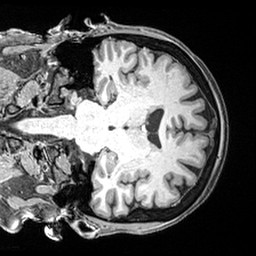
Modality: T1w
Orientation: coronal
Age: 63
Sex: female
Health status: healthy
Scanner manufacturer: siemens
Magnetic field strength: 3 T
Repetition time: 2.4 s
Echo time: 0.00217 s